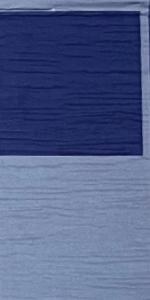
Label: Empty